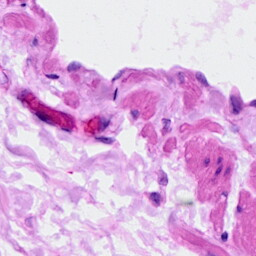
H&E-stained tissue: Ovarian